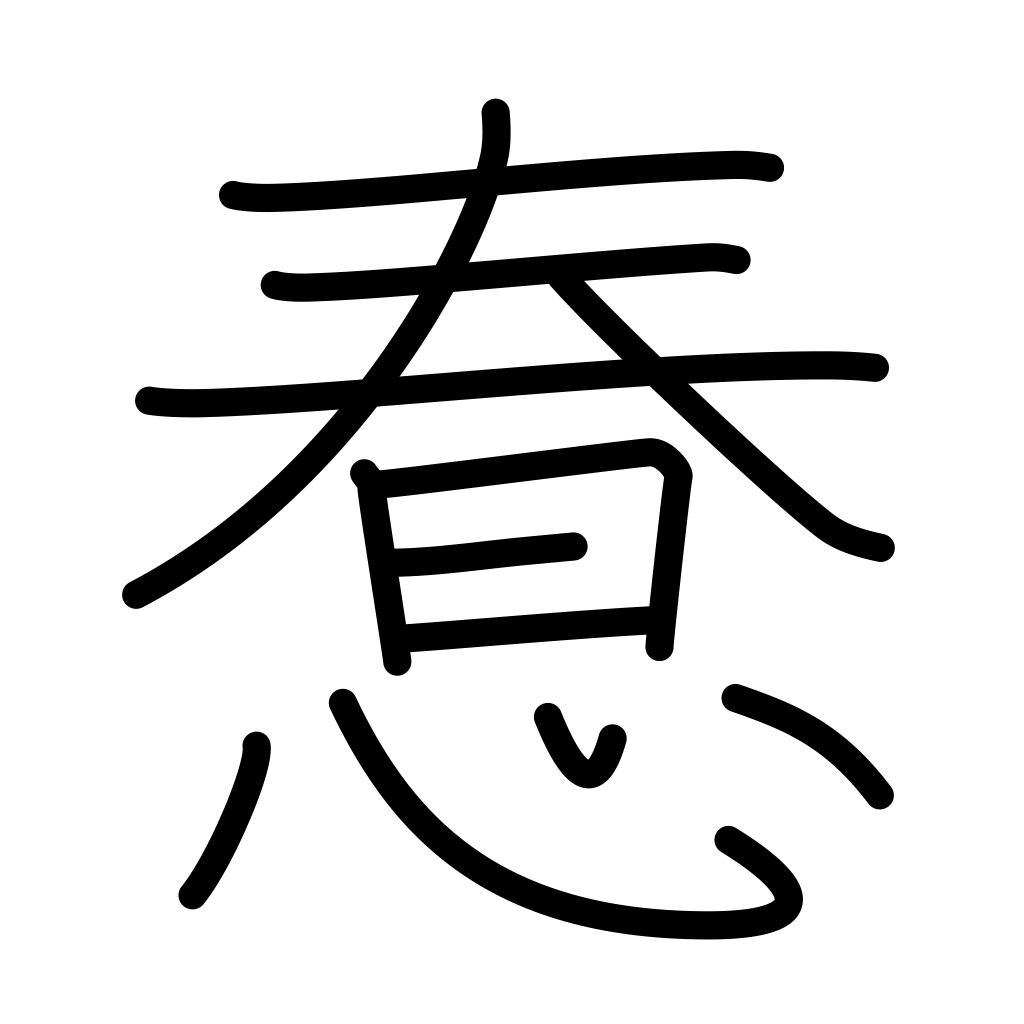
Meaning: confusion, foolish